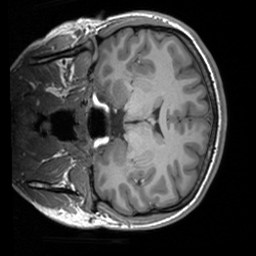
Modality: T1w
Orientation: coronal
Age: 19
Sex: female
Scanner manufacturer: siemens
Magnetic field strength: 3 T
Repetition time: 1.9 s
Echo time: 0.00226 s